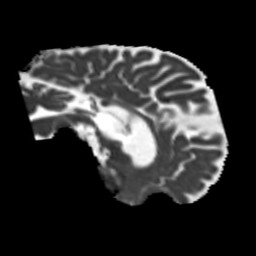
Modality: MD
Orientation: sagittal
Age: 58
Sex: male
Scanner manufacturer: siemens
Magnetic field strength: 3 T
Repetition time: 5.25 s
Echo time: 0.08 s